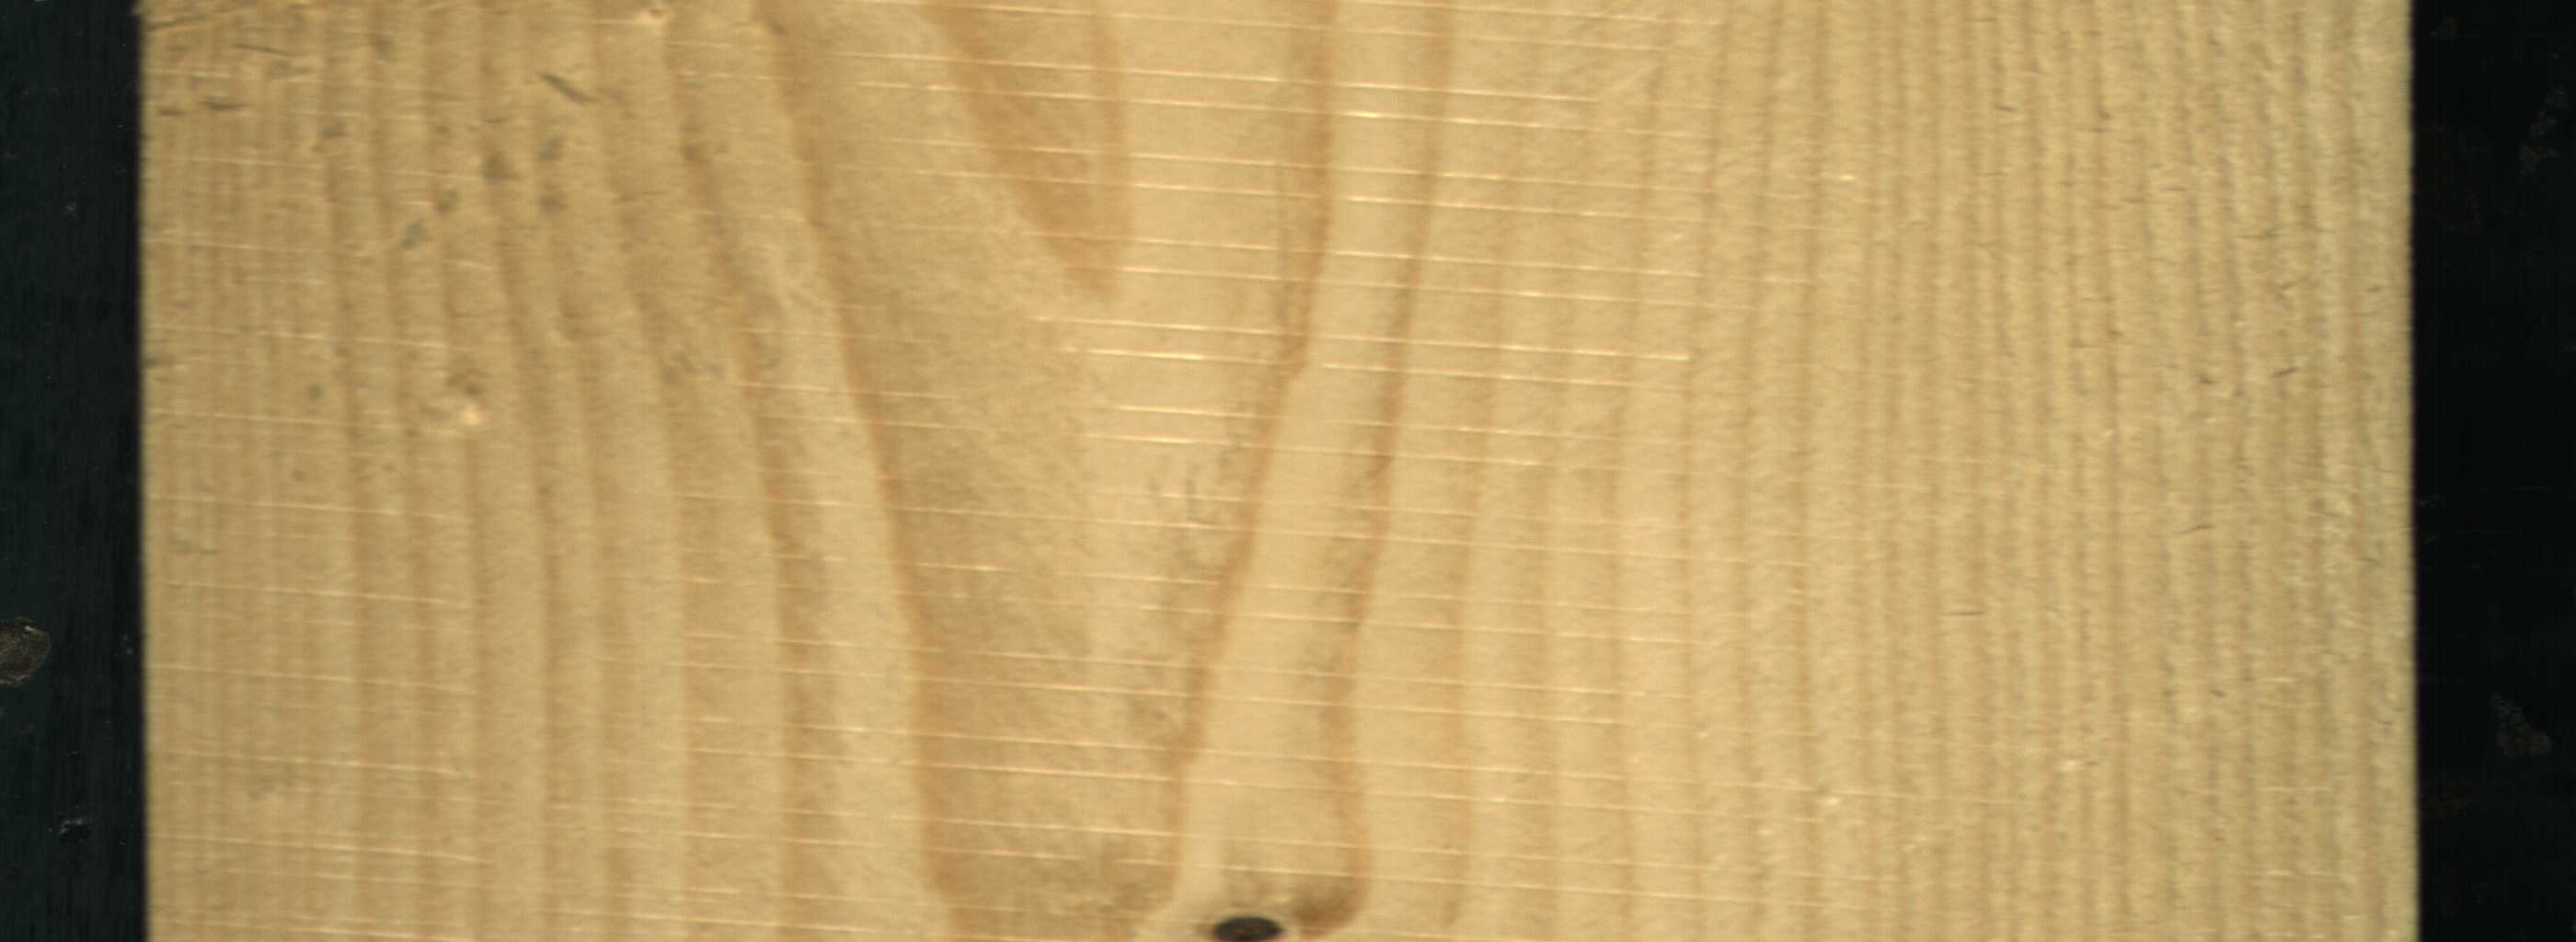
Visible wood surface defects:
Dead_Knot